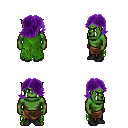
a pixel art fantasy rpg character, male body template, orc, green skin, green tattered cape, robe skirt, purple swoop hairstyle, black shoes, four views (front, back, left, right), 2x2 character sprite sheet, small pixel art, hard edges, no anti-aliasing